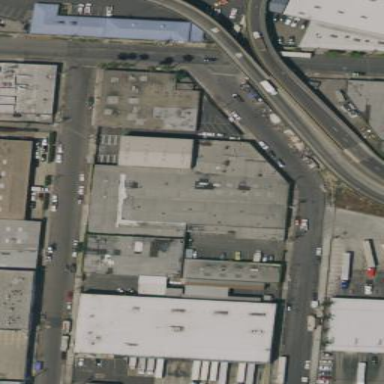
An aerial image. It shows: Industrial building.